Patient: sex M, age 46
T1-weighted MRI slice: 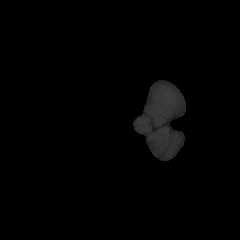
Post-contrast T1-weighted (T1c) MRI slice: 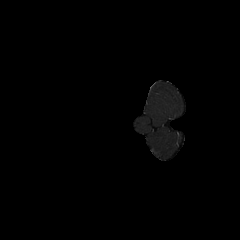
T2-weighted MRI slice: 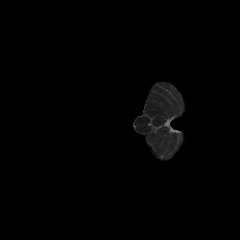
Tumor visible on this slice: no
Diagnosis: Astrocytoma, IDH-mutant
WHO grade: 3